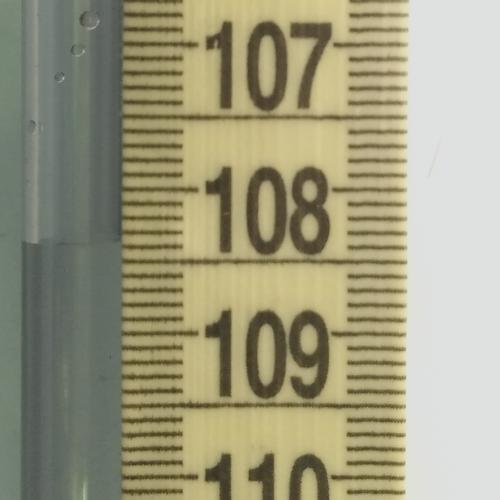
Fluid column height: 108.4 cm